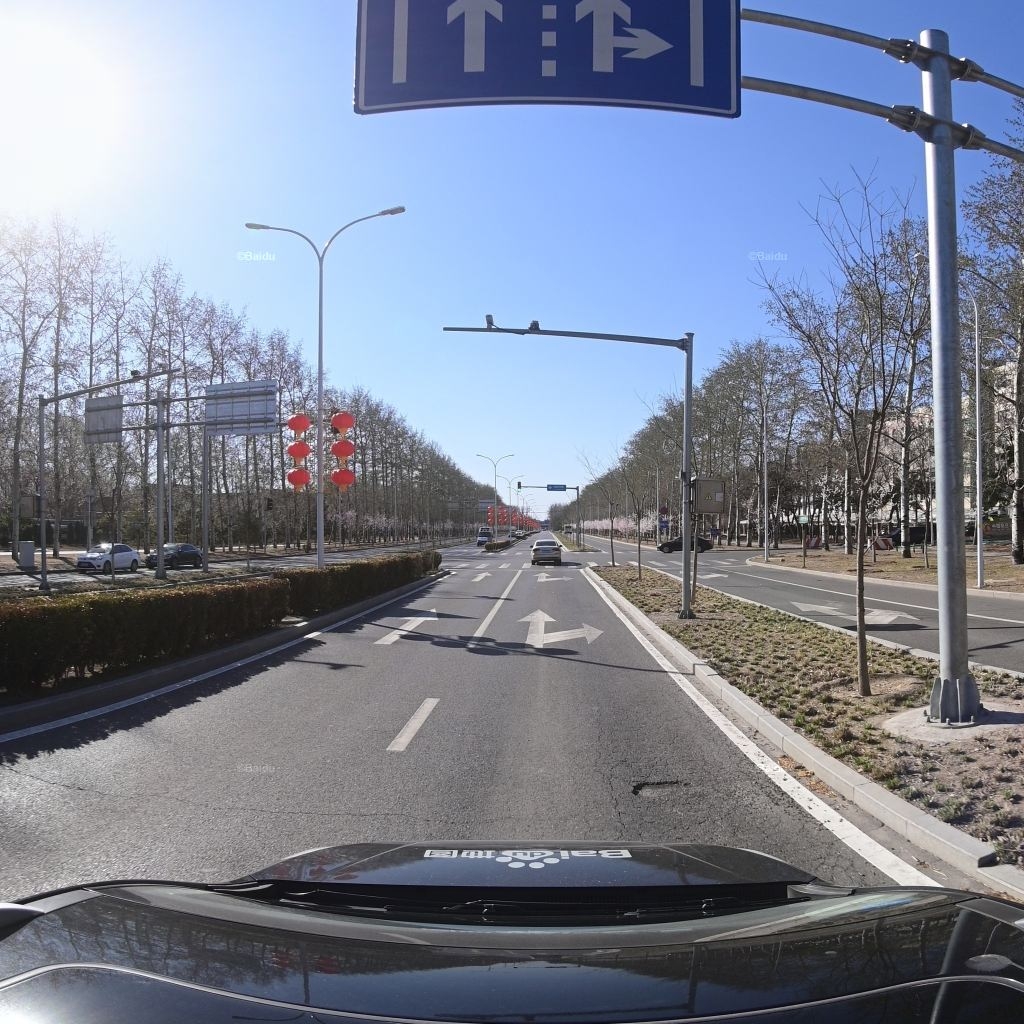
Region: Chaoyang
Road damage annotations: alligator crack, transverse crack, pothole